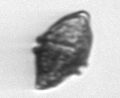
Label: Kryptoperidinium_triquetrum